Question: I am trying to setup spring security in my application. I have configured the spring-security XML. On trying to login, I am getting below error:
'''
ERROR http-apr-8080-exec-4 org.springframework.security.web.authentication.UsernamePasswordAuthenticationFilter - An internal error occurred while trying to authenticate the user.
org.springframework.security.authentication.InternalAuthenticationServiceException: [LDAP: error code 32 - No Such Object]; nested exception is javax.naming.NameNotFoundException: [LDAP: error code 32 - No Such Object]; remaining name 'ou=Users,dc=maxcrc,dc=com'
at org.springframework.security.ldap.authentication.LdapAuthenticationProvider.doAuthentication(LdapAuthenticationProvider.java:191)
at org.springframework.security.ldap.authentication.AbstractLdapAuthenticationProvider.authenticate(AbstractLdapAuthenticationProvider.java:61)
at org.springframework.security.authentication.ProviderManager.authenticate(ProviderManager.java:156)
at org.springframework.security.authentication.ProviderManager.authenticate(ProviderManager.java:177)
at org.springframework.security.web.authentication.UsernamePasswordAuthenticationFilter.attemptAuthentication(UsernamePasswordAuthenticationFilter.java:94)
at org.springframework.security.web.authentication.AbstractAuthenticationProcessingFilter.doFilter(AbstractAuthenticationProcessingFilter.java:211)
at org.springframework.security.web.FilterChainProxy$VirtualFilterChain.doFilter(FilterChainProxy.java:342)
at org.springframework.security.web.authentication.logout.LogoutFilter.doFilter(LogoutFilter.java:110)
at org.springframework.security.web.FilterChainProxy$VirtualFilterChain.doFilter(FilterChainProxy.java:342)
at org.springframework.security.web.context.request.async.WebAsyncManagerIntegrationFilter.doFilterInternal(WebAsyncManagerIntegrationFilter.java:50)
at org.springframework.web.filter.OncePerRequestFilter.doFilter(OncePerRequestFilter.java:107)
at org.springframework.security.web.FilterChainProxy$VirtualFilterChain.doFilter(FilterChainProxy.java:342)
at org.springframework.security.web.context.SecurityContextPersistenceFilter.doFilter(SecurityContextPersistenceFilter.java:87)
at org.springframework.security.web.FilterChainProxy$VirtualFilterChain.doFilter(FilterChainProxy.java:342)
at org.springframework.security.web.FilterChainProxy.doFilterInternal(FilterChainProxy.java:192)
at org.springframework.security.web.FilterChainProxy.doFilter(FilterChainProxy.java:160)
at org.springframework.web.filter.DelegatingFilterProxy.invokeDelegate(DelegatingFilterProxy.java:346)
at org.springframework.web.filter.DelegatingFilterProxy.doFilter(DelegatingFilterProxy.java:259)
at org.apache.catalina.core.ApplicationFilterChain.internalDoFilter(ApplicationFilterChain.java:241)
at org.apache.catalina.core.ApplicationFilterChain.doFilter(ApplicationFilterChain.java:208)
at org.apache.catalina.core.StandardWrapperValve.invoke(StandardWrapperValve.java:220)
at org.apache.catalina.core.StandardContextValve.invoke(StandardContextValve.java:122)
at org.apache.catalina.authenticator.AuthenticatorBase.invoke(AuthenticatorBase.java:501)
at org.apache.catalina.core.StandardHostValve.invoke(StandardHostValve.java:170)
at org.apache.catalina.valves.ErrorReportValve.invoke(ErrorReportValve.java:98)
at org.apache.catalina.valves.AccessLogValve.invoke(AccessLogValve.java:950)
at org.apache.catalina.core.StandardEngineValve.invoke(StandardEngineValve.java:116)
at org.apache.catalina.connector.CoyoteAdapter.service(CoyoteAdapter.java:408)
at org.apache.coyote.http11.AbstractHttp11Processor.process(AbstractHttp11Processor.java:1040)
at org.apache.coyote.AbstractProtocol$AbstractConnectionHandler.process(AbstractProtocol.java:607)
at org.apache.tomcat.util.net.AprEndpoint$SocketProcessor.doRun(AprEndpoint.java:2441)
at org.apache.tomcat.util.net.AprEndpoint$SocketProcessor.run(AprEndpoint.java:2430)
at java.util.concurrent.ThreadPoolExecutor.runWorker(ThreadPoolExecutor.java:1145)
at java.util.concurrent.ThreadPoolExecutor$Worker.run(ThreadPoolExecutor.java:615)
at java.lang.Thread.run(Thread.java:744)
'''
My XML configuration for spring security is:
'''
<security:authentication-manager>
<security:ldap-authentication-provider
user-search-filter="(uid={0})"
user-search-base="ou=Users,dc=maxcrc,dc=com"
group-search-filter="(roleOccupant={0})"
group-search-base="ou=Groups,dc=maxcrc,dc=com"
group-role-attribute="cn"
role-prefix="ROLE_">
</security:ldap-authentication-provider>
</security:authentication-manager>
<security:ldap-server url="ldap://localhost:389/o=blah" manager-dn="cn=Manager,dc=maxcrc,dc=com" manager-password="secret" />
'''
My LDAP structure looks like:

I am not able to understand the issue. Any help would be appreciated.
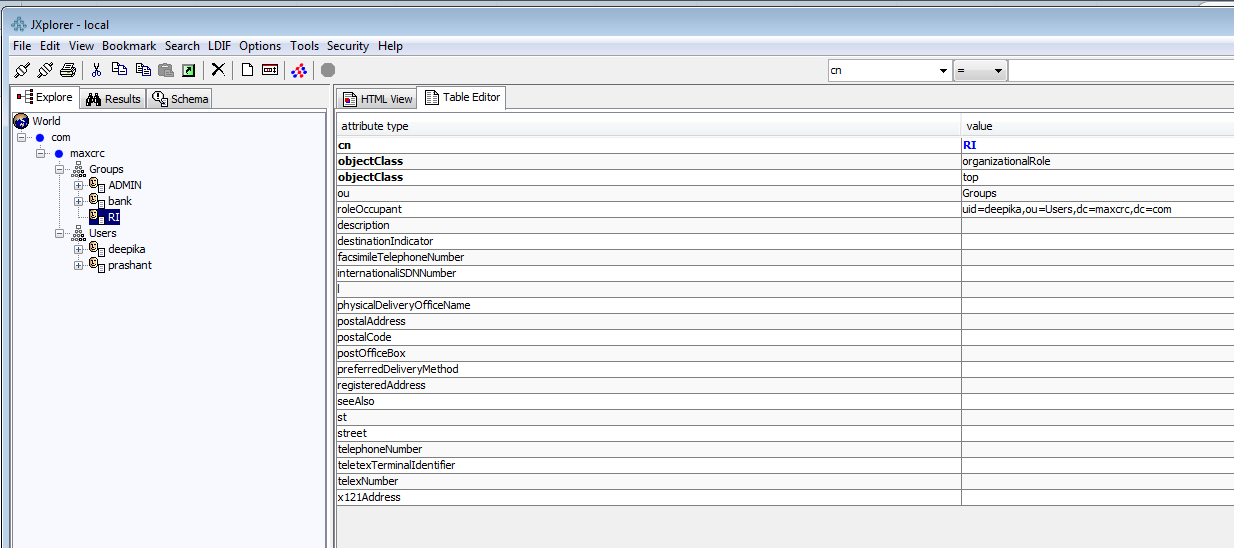
Answer: You should write complete URL in security:ldap-server url, like:
'''
<security:ldap-server url="ldap://localhost:389/dc=maxcrc,dc=com"
'''
It should work then.